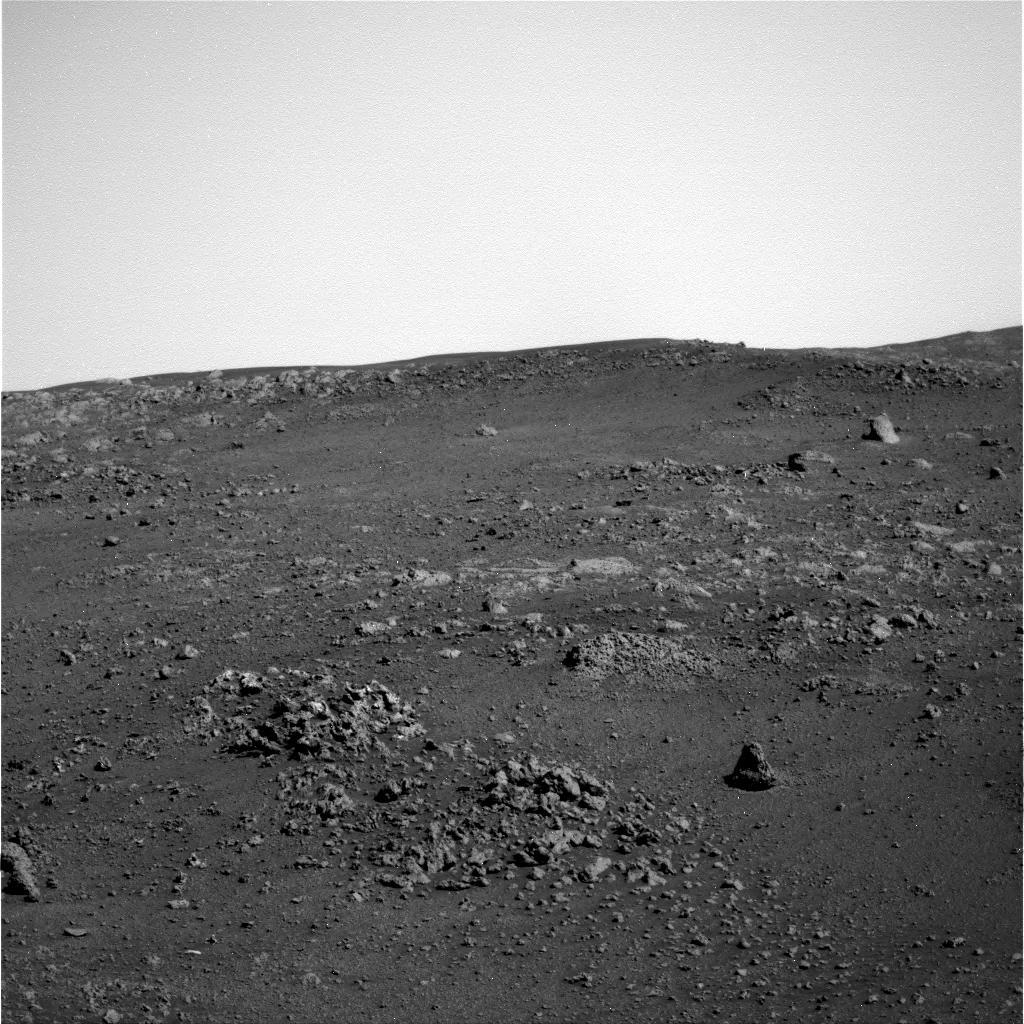
Terrain classes present: Bedrock, Gravel / Sand / Soil, Rock, Shadow, Sky / Distant Mountains